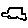
Label: car